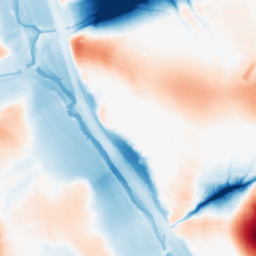
Category: morphological
Decomposition family: morphological
Decomposition parameters: operation: average
size: 50
Upsampling method: regularized
Upsampling parameters: scale: 4
lambda_reg: 0.001
Upsampling scale: 4